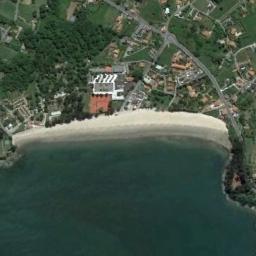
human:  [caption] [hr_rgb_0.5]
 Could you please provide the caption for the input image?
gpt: The beach with white sand and the residential area beside .

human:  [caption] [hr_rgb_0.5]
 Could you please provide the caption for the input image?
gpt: The green oceans and orange house and the grass .

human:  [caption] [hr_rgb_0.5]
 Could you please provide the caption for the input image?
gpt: The beach is quiet .

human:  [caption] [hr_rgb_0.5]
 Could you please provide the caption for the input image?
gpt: There are some buildings, Roads and dense vegetation along the beach .

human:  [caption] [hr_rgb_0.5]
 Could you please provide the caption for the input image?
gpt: Many buildings of different shapes are beside the beach .